Question: I am importing images using Magmi. But when I see the images in admin exclude check box is automatically selected for all the images.

How can I uncheck this check box.
Please suggest.
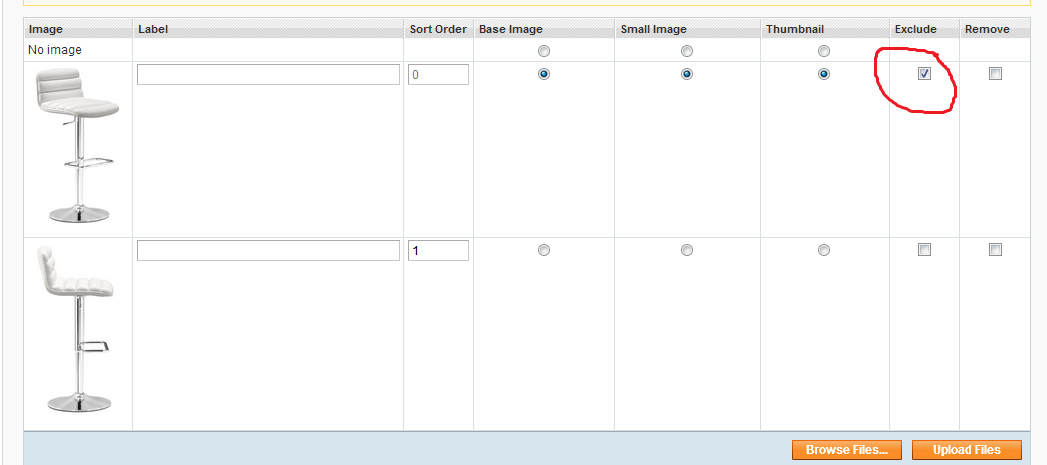
Answer: Have you pust - sign before the images they will exclude those images.
You need to put + sign before the image to not exclude.
'''
image => +/mylocalimage.png
image => +http://somewhere/remoteimage.jpg
'''
Hope this will help you.